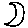
Label: moon